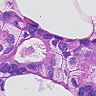
Metastatic tissue present: yes